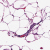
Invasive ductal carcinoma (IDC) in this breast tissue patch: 0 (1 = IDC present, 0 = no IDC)